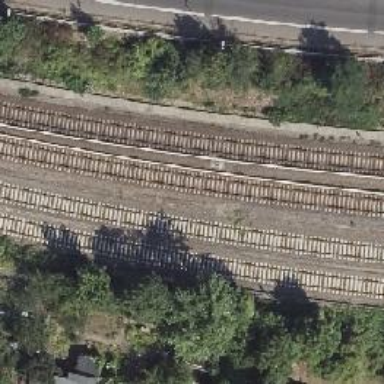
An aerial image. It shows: Solitary milestone along the railway.